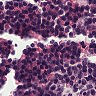
Metastatic tissue present: no